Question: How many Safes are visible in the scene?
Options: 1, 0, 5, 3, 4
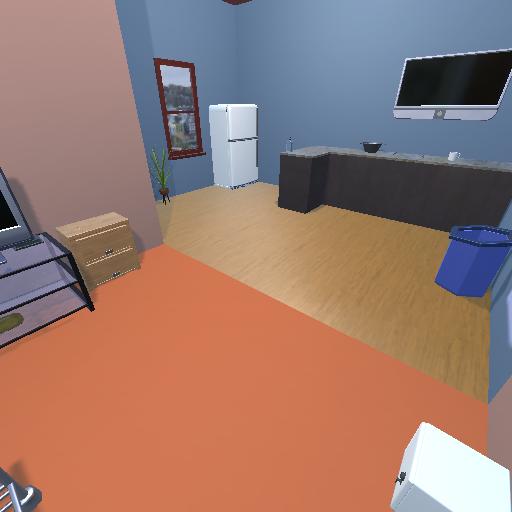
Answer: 1